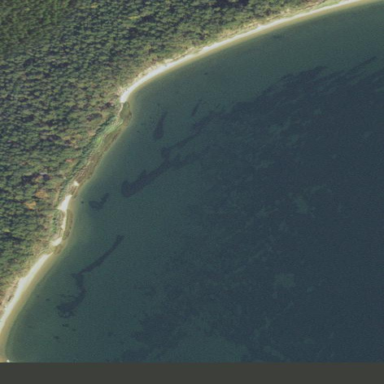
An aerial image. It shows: Sandy beach with natural surroundings.